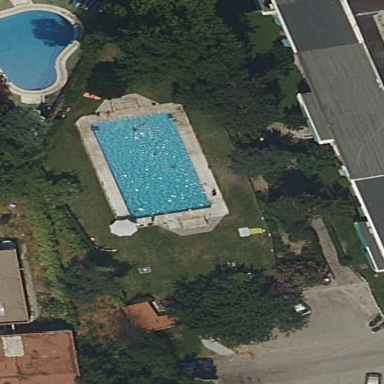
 perfect for swimming and other water activities."